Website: ulta-beauty
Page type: customer-info-address
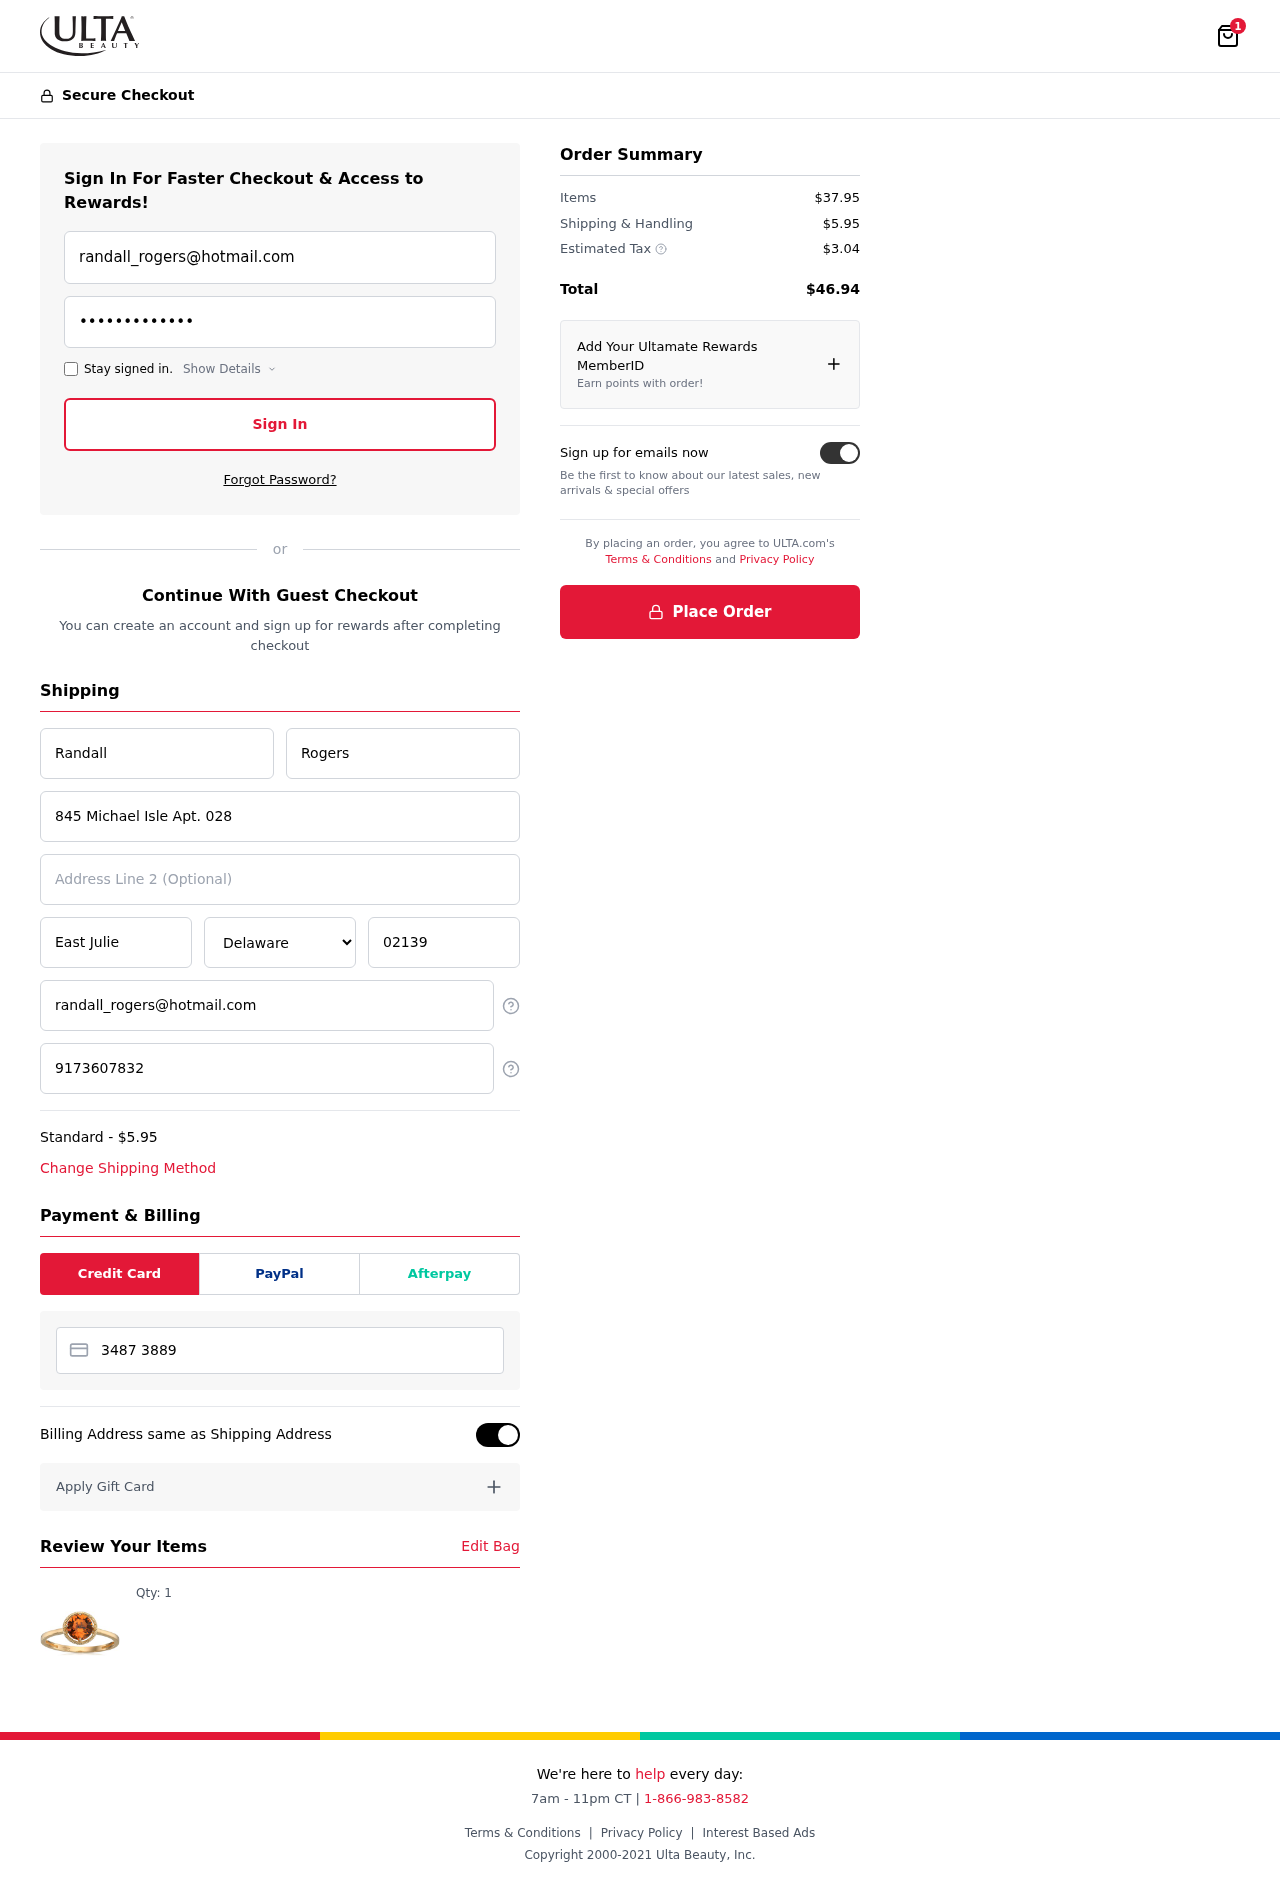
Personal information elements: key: PII_CARD_NUMBER
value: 3487 3889 0268 275
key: PII_CITY
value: East Julie
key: PII_EMAIL
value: randall_rogers@hotmail.com
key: PII_FIRSTNAME
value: Randall
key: PII_LASTNAME
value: Rogers
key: PII_PHONE
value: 9173607832
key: PII_POSTCODE
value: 02139
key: PII_STATE
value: Delaware
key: PII_STREET
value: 845 Michael Isle Apt. 028
Product elements: key: PRODUCT1_QUANTITY
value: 1
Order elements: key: ORDER_NUM_ITEMS
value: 1
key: ORDER_SHIPPING_COST
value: $5.95
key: ORDER_ITEMS_TOTAL
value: $37.95
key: ORDER_SHIPPING_COST2
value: $5.95
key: ORDER_TAX
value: $3.04
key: ORDER_TOTAL
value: $46.94